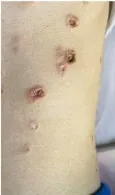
Malignant atrophic papulosis. (A) The porcelain-white, irregularly shaped atrophic papules with erythematous rims of telangiectasia on the abdomen, some of them developed scabs in the center. On August 23, the patient underwent exploratory laparotomy due to the first intestinal perforation, leading to the scar.
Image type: medical_photograph (skin_photograph)